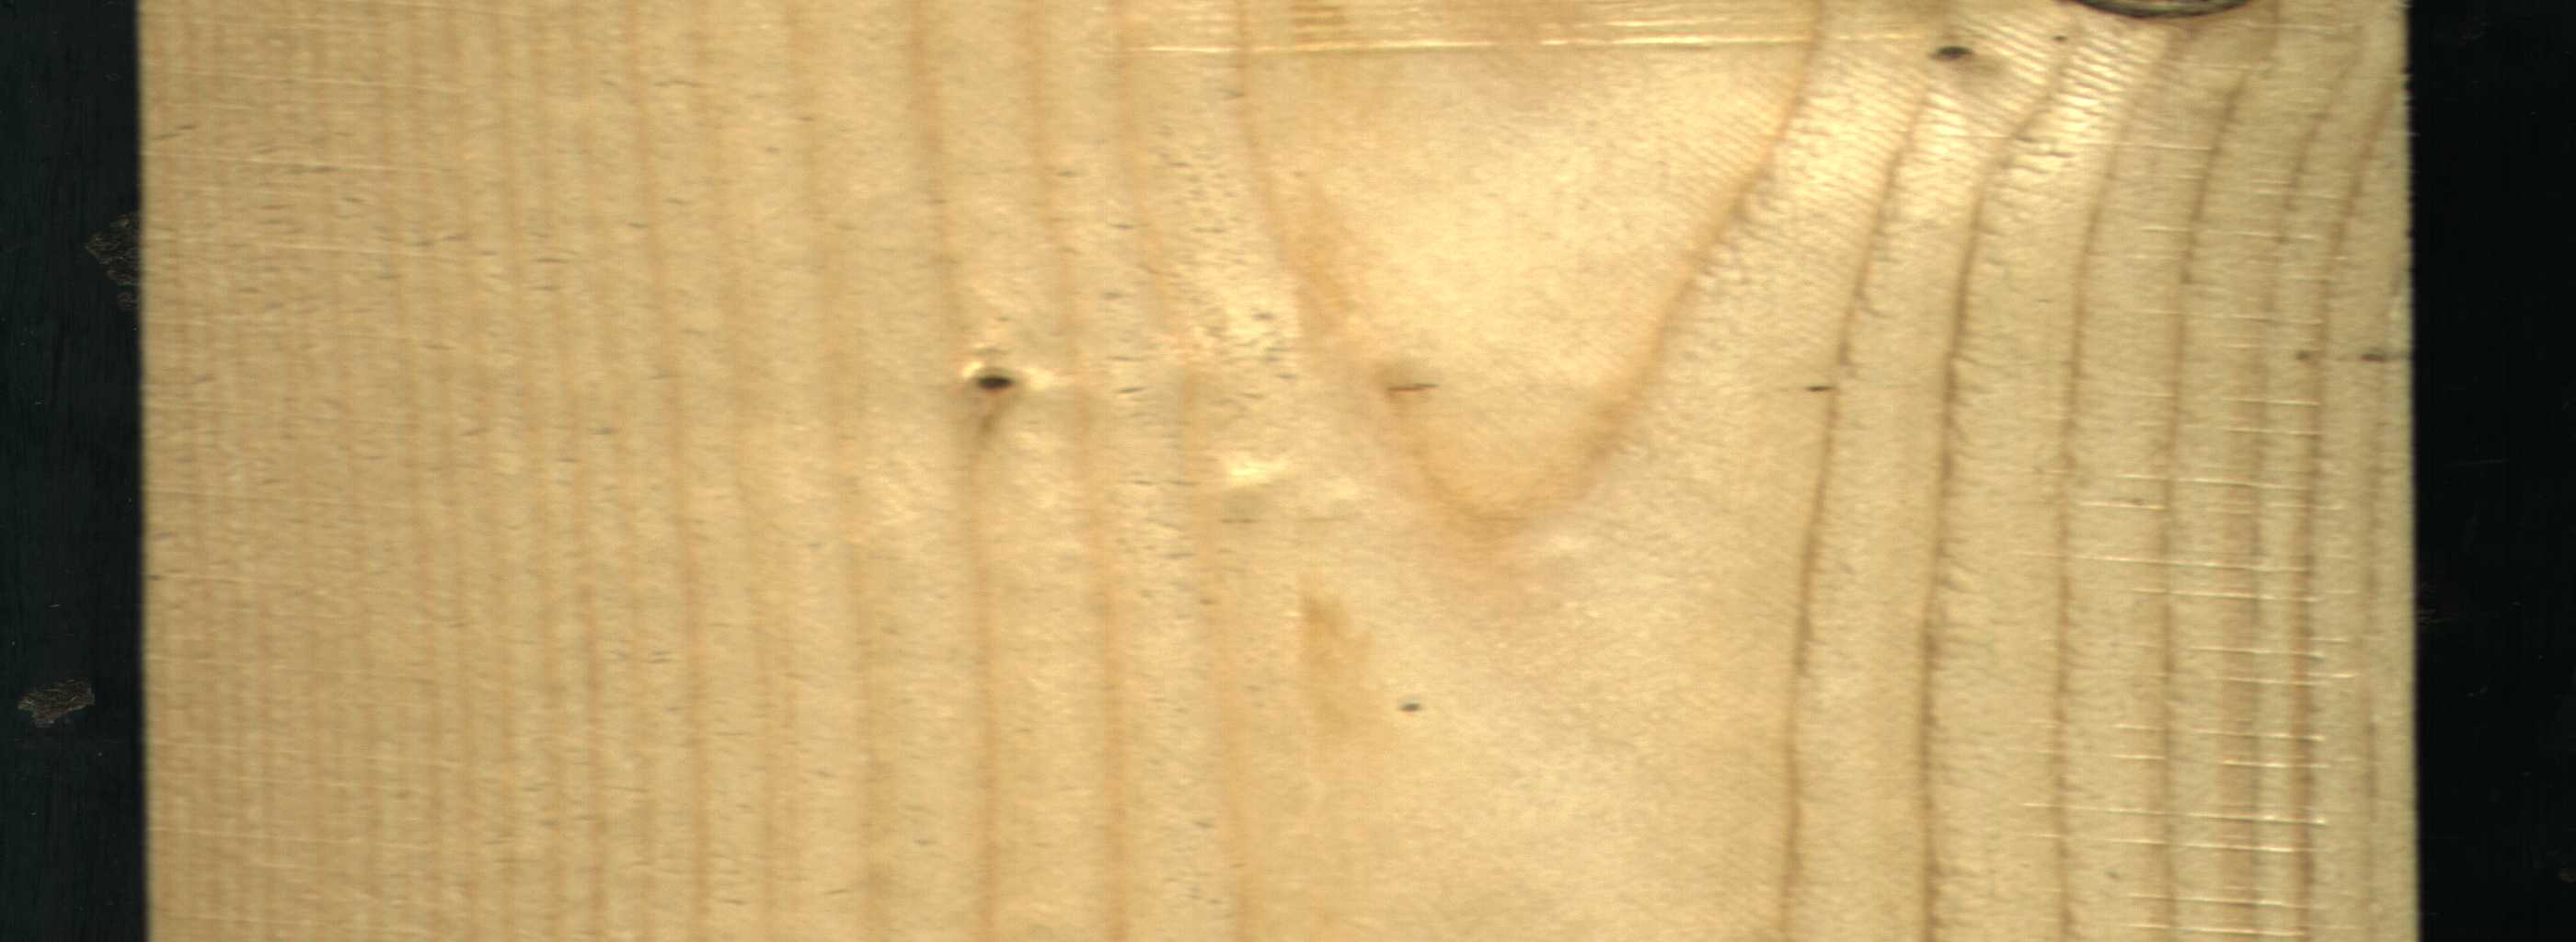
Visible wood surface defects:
Dead_Knot
Dead_Knot
Dead_Knot